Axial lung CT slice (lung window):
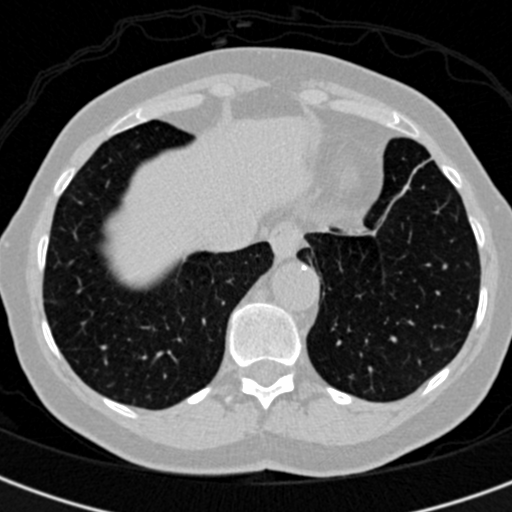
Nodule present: no